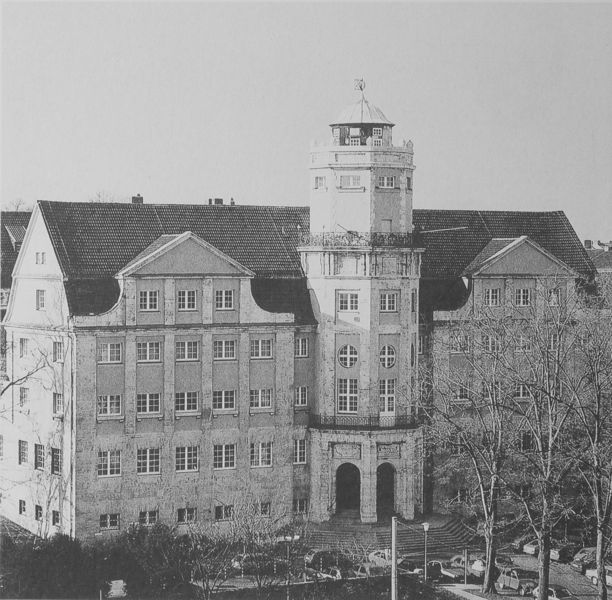
Titel: Hessisches Landesmuseum in Kassel
Künstler: Theodor Fischer
Standort: Kassel
Institution: Hessisches Landesmuseum
Schlagwörter: baum, himmel, weiß, bäume, stadt, äste, fenster, grau, laterne, pfeiler, schwarz, strasse, tür, dach, gebäude, haus, schloss, haube, alt, architektur, barock, stein, zweige, büsche, gitter, front, dachziegel, kamin, turm, balkon, ansicht, bogen, fassade, perspektive, mast, giebel, sprossenfenster, ziegel, allee, pilaster, vogelperspektive, auto, strom, stämme, treppe, stufen, hoch, tor, zinnen, halle, foto, fotografie, bögen, eingang, eckig, sprossen, palast, rundfenster, kabel, regenrinne, scheiben, schwarzweiss, kuppe, scharz, rathaus, photo, tore, ziegelsteine, risalit, walmdach, freitreppe, etagen, autos, klassizistisch, schwaz, parkplatz, fahnenstange, pultdach, rundgang, first, zwerch, öffentlich, zwerchhaus, leitung, bääume